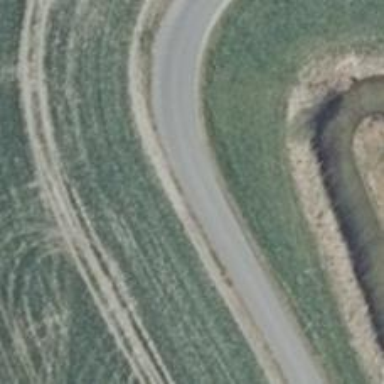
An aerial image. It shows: Unclassified road.